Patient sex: F
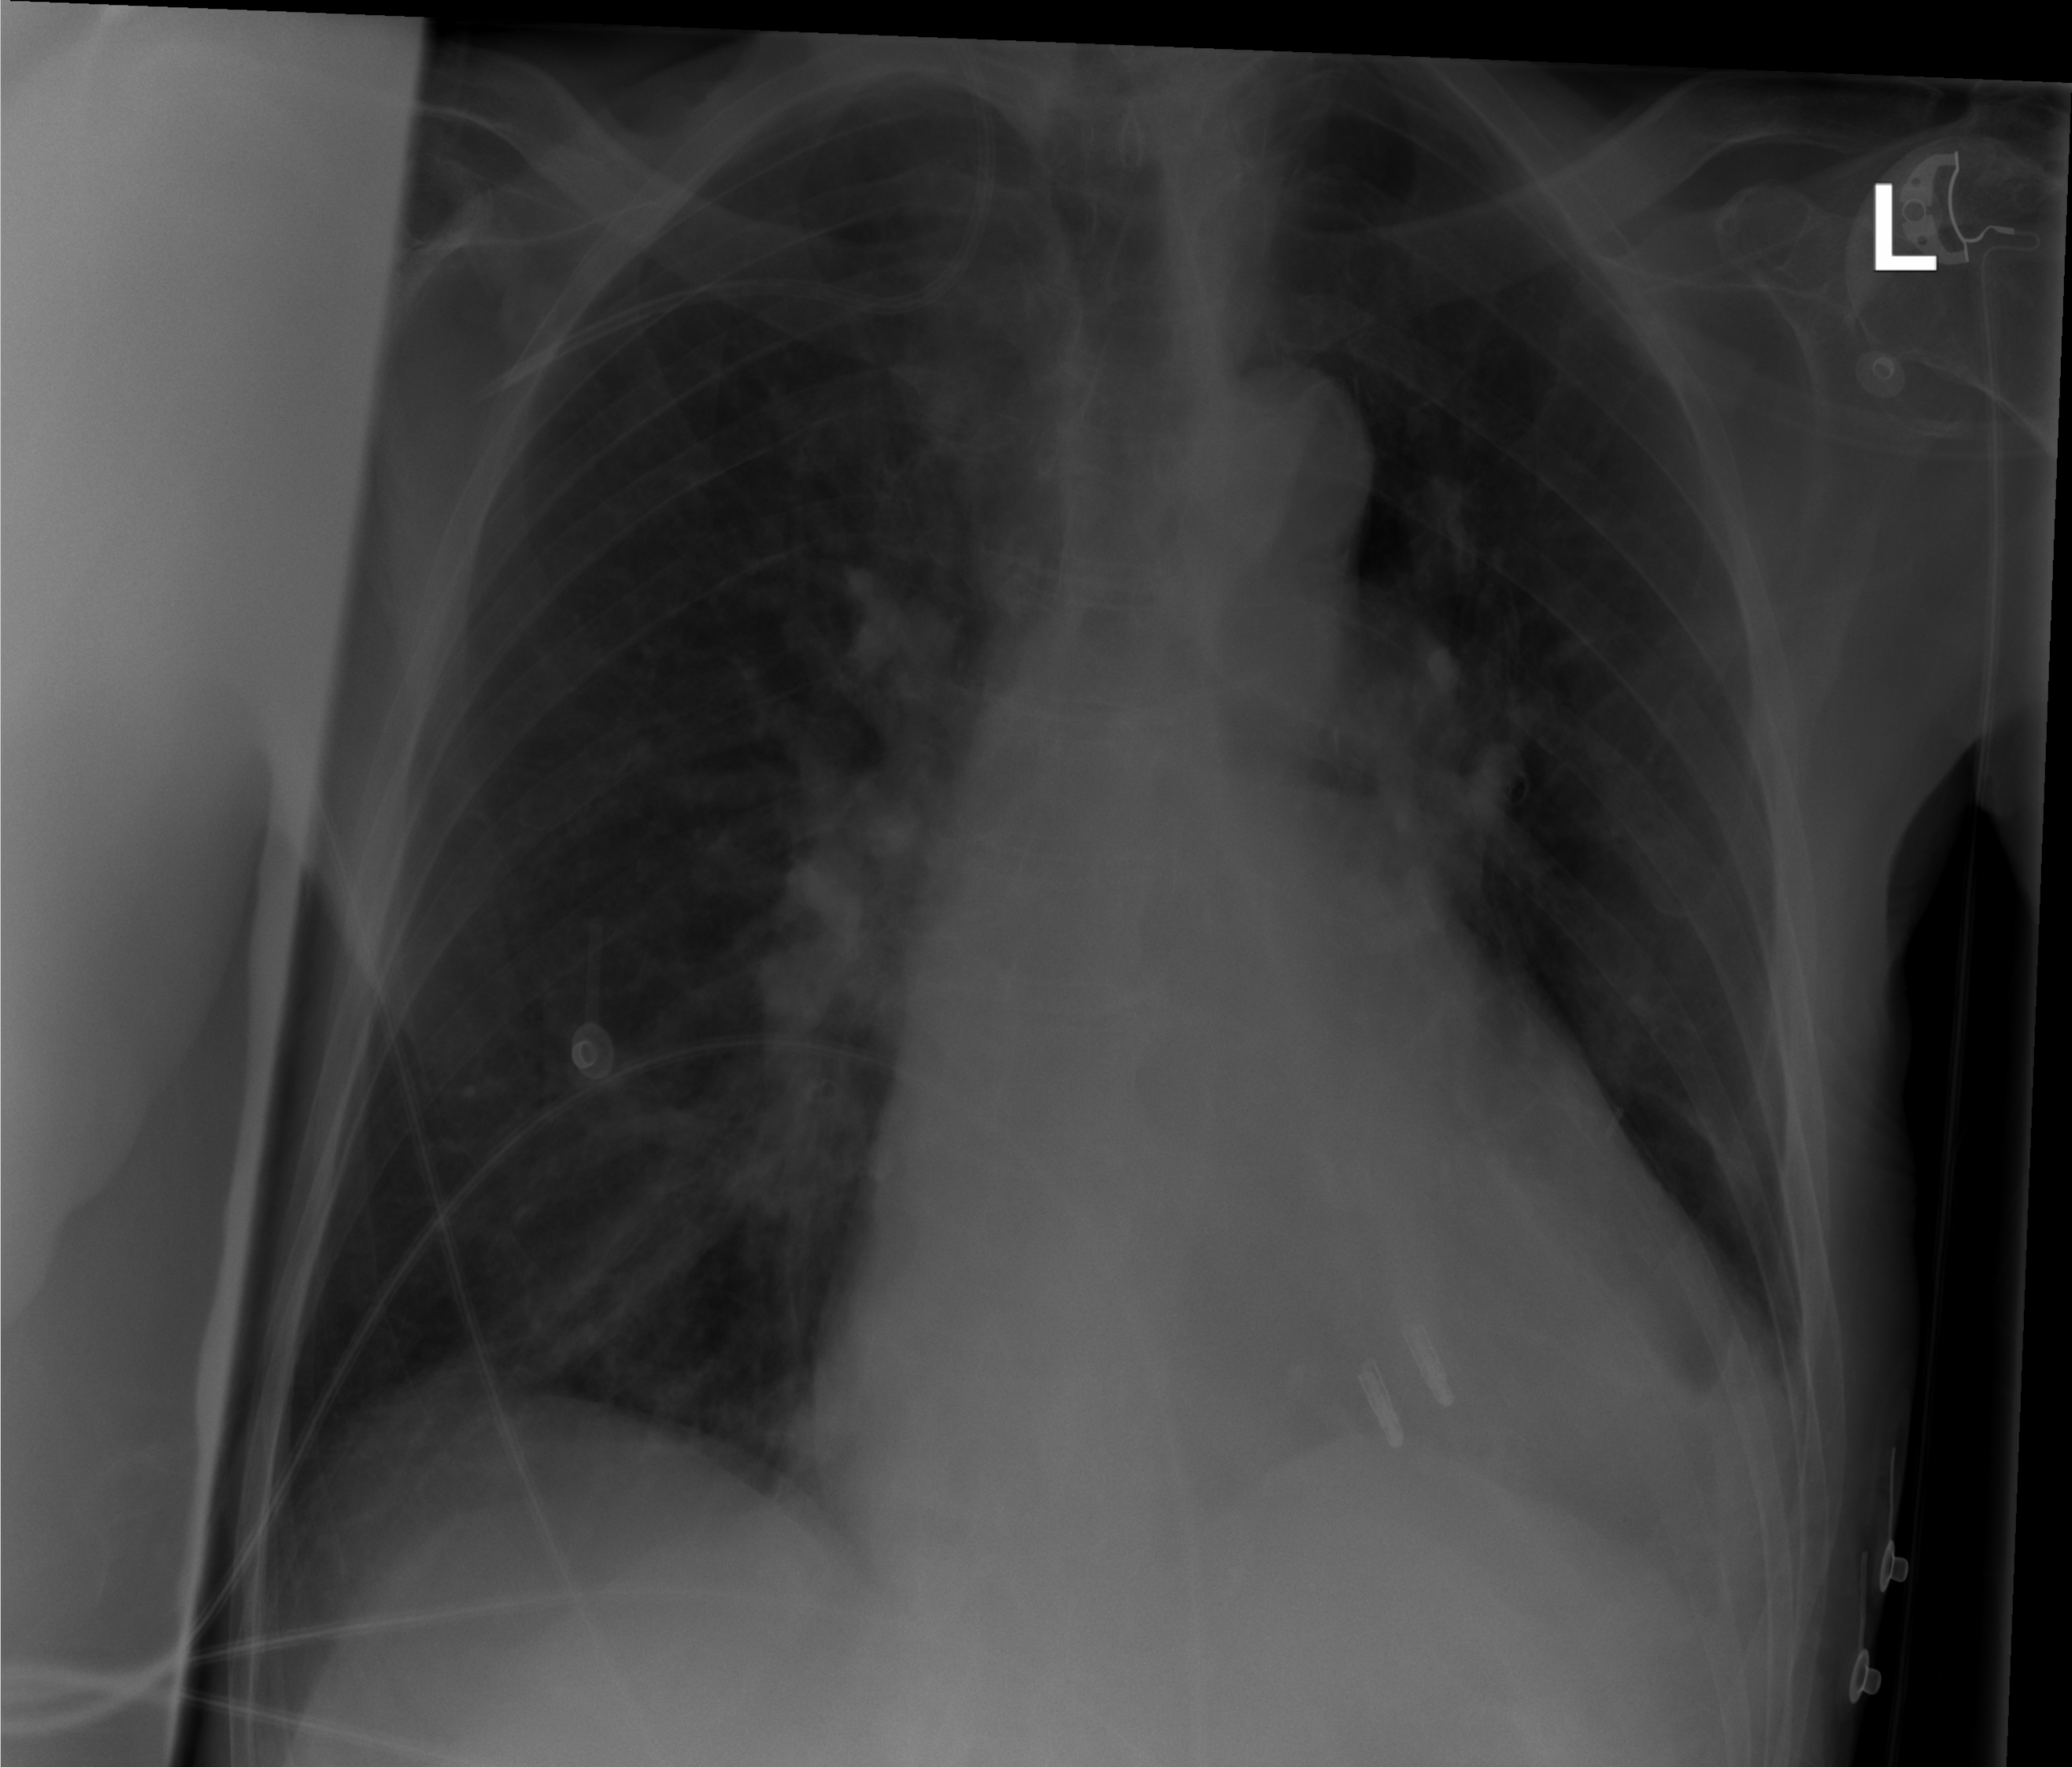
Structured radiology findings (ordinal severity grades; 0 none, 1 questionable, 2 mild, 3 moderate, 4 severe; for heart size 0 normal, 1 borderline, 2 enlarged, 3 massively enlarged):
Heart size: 2
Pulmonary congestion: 2
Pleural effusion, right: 0
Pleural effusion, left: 2
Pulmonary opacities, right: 0
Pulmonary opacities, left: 0
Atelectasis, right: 0
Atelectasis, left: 2